Question: 'tbl_posting_job_info'

'tbl_company_info'
'''
company_id companyname
---------------------------
1 XYZ
4 PQR
8 LMN
'''
Now I want an information of a company which doesn't have even a single 'active' job.
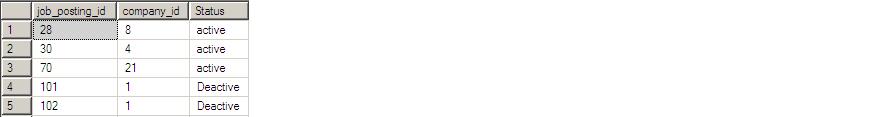
Answer: '''
select *
from tbl_company_info c
where not exists
(
select *
from tbl_posting_job_info j
where j.company_id = c.company_id
and j.status = 'active'
)
'''